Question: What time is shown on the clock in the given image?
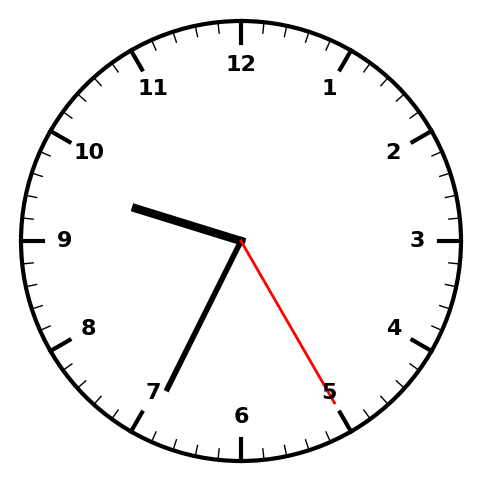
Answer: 09:34:25